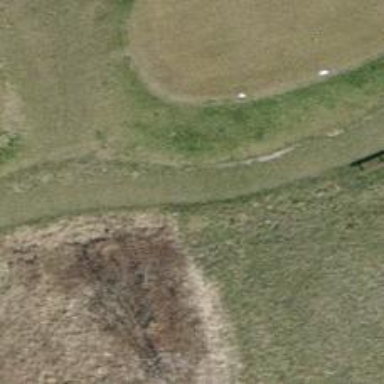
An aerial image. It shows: Designated golf cart path.